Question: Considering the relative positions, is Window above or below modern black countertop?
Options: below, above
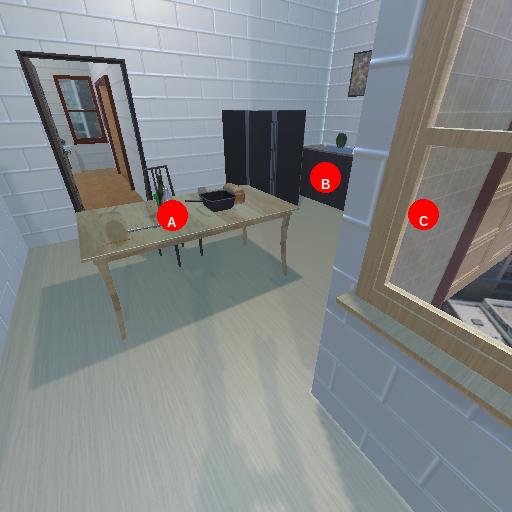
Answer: below